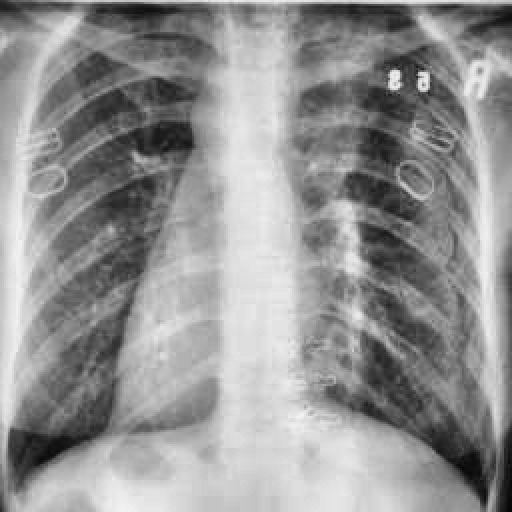
Finding: TUBERCULOSIS